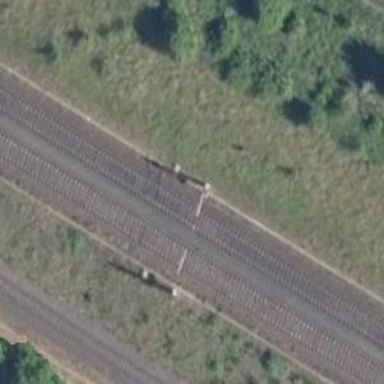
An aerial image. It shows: Milestone along the railway track with catenary mast.